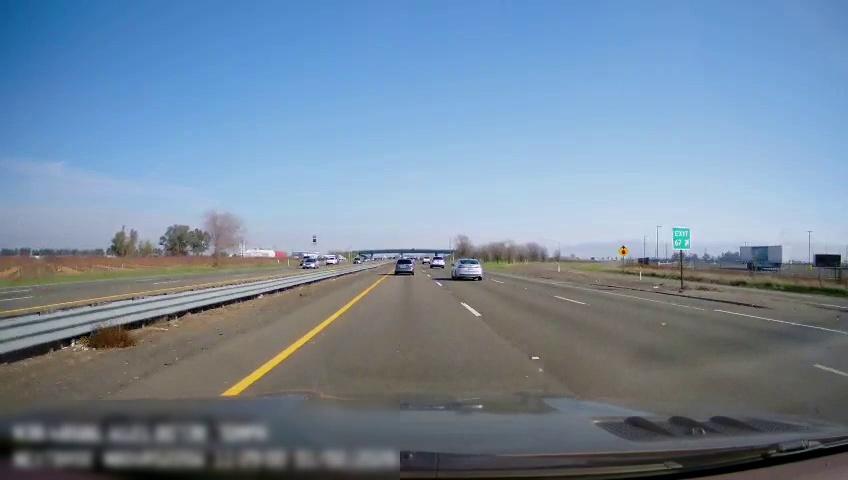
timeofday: Day
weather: Sunny
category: Drivable Space
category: Drivable Space
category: Vehicles | Car
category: Vehicles | SUV
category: Vehicles | SUV
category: Vehicles | SUV
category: Vehicles | SUV
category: Vehicles | SUV
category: Lanes | Current Lane
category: Lanes | Current Lane
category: Lanes | Alternate Lane
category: Lanes | Alternate Lane
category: Lanes | Alternate Lane
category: Lanes | Opposite Lane
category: Lanes | Opposite Lane
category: Lanes | Opposite Lane
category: Lanes | Opposite Lane
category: Traffic | Signs
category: Traffic | Signs